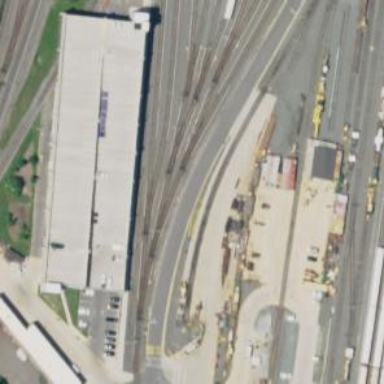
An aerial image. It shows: Electrified rail in service yard.